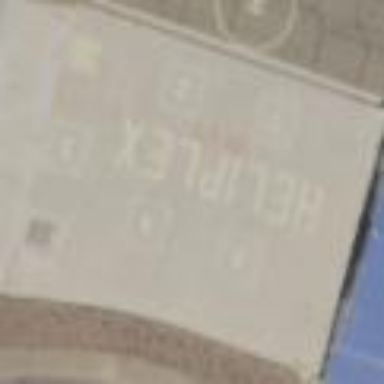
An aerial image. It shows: Image of helipad at airport.